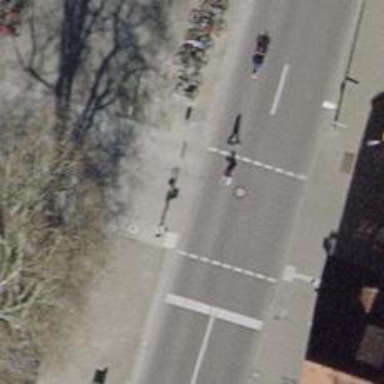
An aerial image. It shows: Bollard.